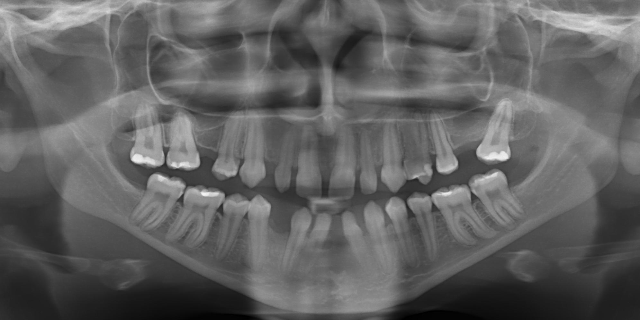
adult